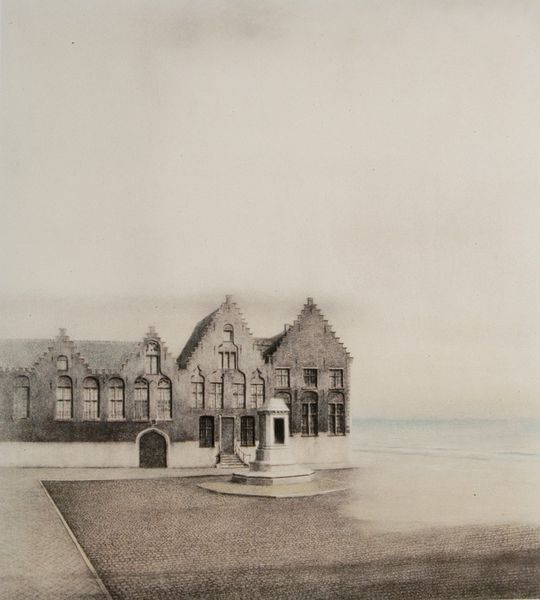
Titel: Une ville abandonnée
Künstler: Fernand Khnopff
Standort: Bruxelles
Institution: Musées royaux des Beaux-Arts de Belgique
Schlagwörter: blau, himmel, meer, wasser, weiß, wolken, landschaft, see, fenster, grau, schwarz, skizze, säule, tür, zeichnung, dach, gebäude, haus, symbolismus, architektur, sockel, steine, gilde, horizont, häuser, norden, flach, england, gotik, brunnen, küste, strand, fassade, pflaster, türen, dächer, giebel, mauer, ziegel, graphik, nebel, schattierung, backstein, hof, fabrik, platz, rundbogen, flut, treppe, tor, unscharf, foto, regen, eingang, plaster, gehsteig, kloster, denkmal, schwarz-weiss, gehweg, pflasterstein, pflastersteine, koloriert, bleistift, entwurf, rathaus, zunft, verschwommen, grab, mittelalter, pavillon, khnopff, englisch, monument, aufriss, stadthaus, häuserfront, neogotik, platzanlage, reihenhaus, stufengiebel, treppengiebel, versinken, cottage, unwirklich, brügge, isometrie, geisterstadt, giebelhäuser, mounment